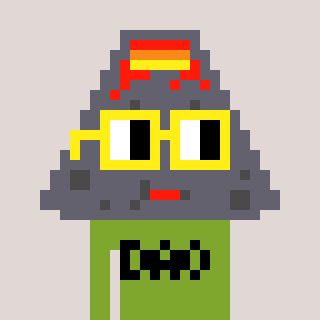
a pixel art character with square yellow glasses, a volcano-shaped head and a slimegreen-colored body on a warm background